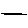
Label: line